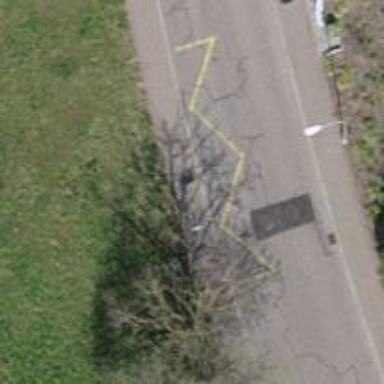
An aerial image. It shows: Bus stop with platform for public transport.